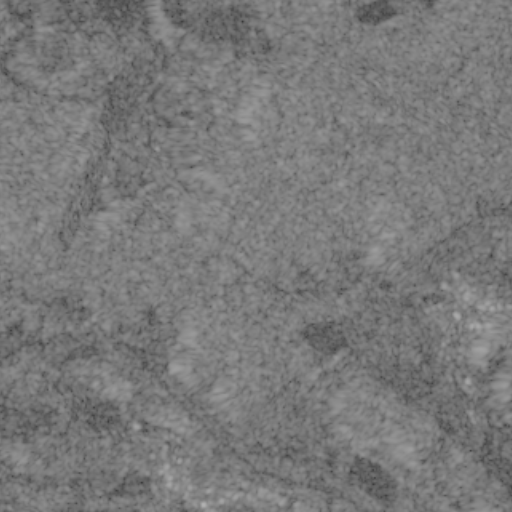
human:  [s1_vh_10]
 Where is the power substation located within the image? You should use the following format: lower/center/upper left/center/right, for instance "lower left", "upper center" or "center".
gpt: The power substation is located in the lower right of the image.
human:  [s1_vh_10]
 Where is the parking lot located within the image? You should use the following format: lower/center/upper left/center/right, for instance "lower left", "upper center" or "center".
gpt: There is no parking lot in the image.

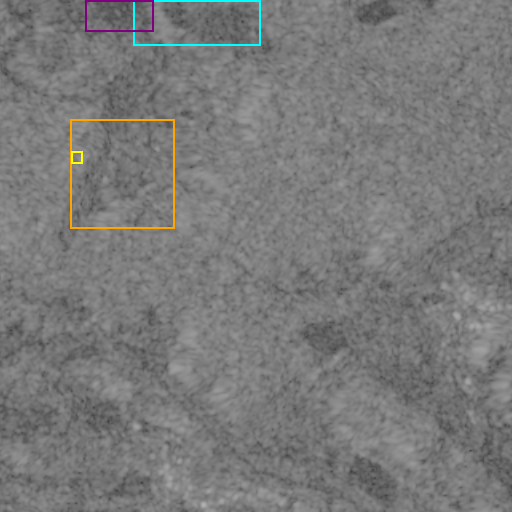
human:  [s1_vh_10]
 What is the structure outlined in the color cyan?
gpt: The structure outlined in cyan is a crop field.
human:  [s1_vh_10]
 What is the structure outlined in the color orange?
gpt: The structure outlined in orange is a landfill.
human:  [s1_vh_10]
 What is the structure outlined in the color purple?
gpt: The structure outlined in purple is a park.
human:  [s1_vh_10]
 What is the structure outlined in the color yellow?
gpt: The structure outlined in yellow is a parking lot.
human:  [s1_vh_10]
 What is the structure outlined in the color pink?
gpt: There is no pink outline.